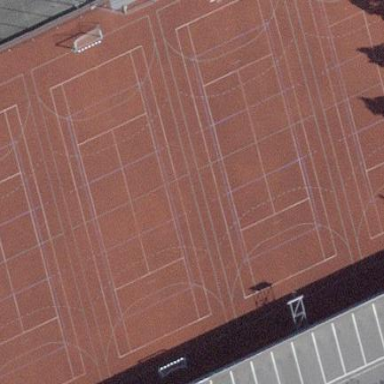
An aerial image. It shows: Multi-sport pitch with tartan surface for leisure activities on land.